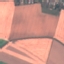
Land use / land cover class: AnnualCrop